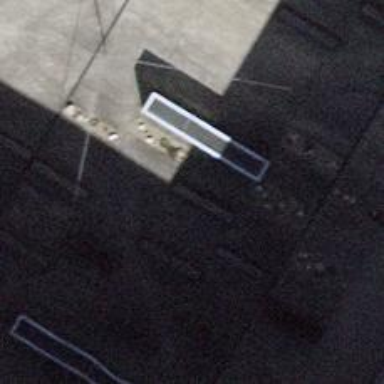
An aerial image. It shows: Bench.